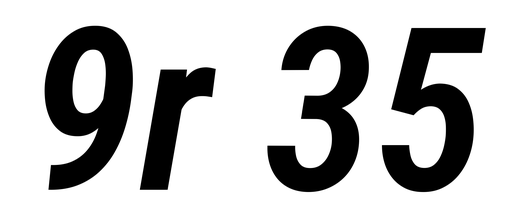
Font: Roboto-Italic_Condensed_SemiBold_Italic